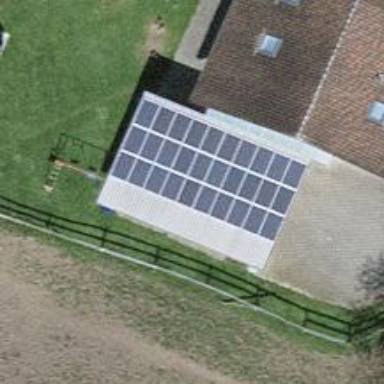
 consisting of solar photovoltaic panels."